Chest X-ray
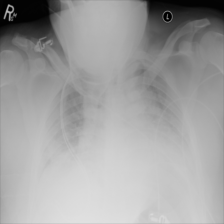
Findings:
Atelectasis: negative
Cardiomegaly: negative
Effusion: positive
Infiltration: negative
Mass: negative
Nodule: negative
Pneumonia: negative
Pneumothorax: negative
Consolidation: negative
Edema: negative
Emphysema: negative
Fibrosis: negative
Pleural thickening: negative
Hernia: negative